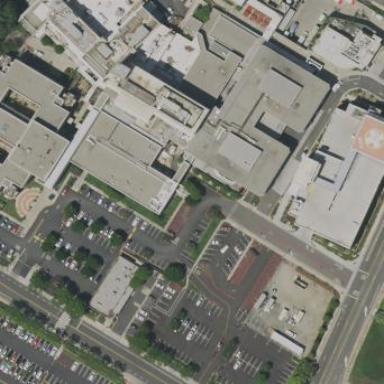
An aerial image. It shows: Hospital building.